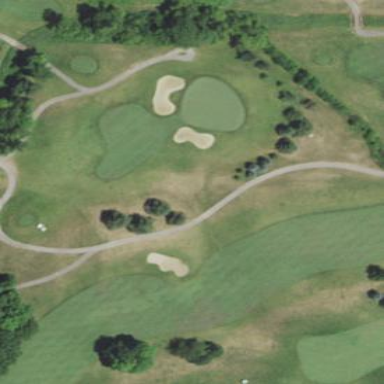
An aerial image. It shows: Grassy area designated as golf fairway.